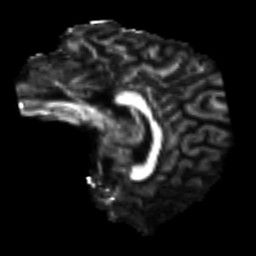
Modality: FA
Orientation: sagittal
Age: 26
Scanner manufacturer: siemens
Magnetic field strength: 3 T
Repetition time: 4.52 s
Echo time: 0.084 s